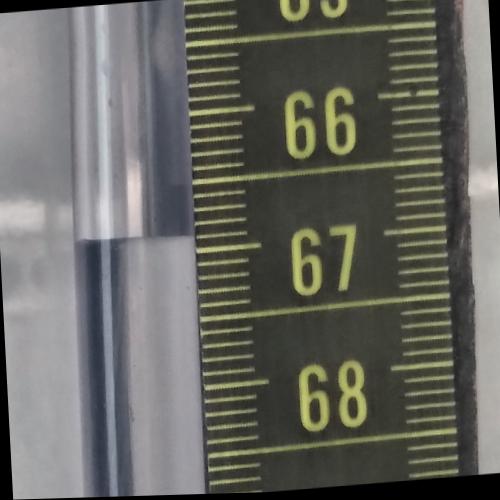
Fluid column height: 66.9 cm